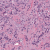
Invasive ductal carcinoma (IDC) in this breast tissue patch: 1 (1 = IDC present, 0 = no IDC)